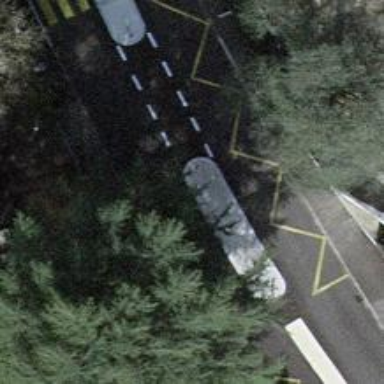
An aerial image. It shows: Unmarked crossing with pedestrian island.